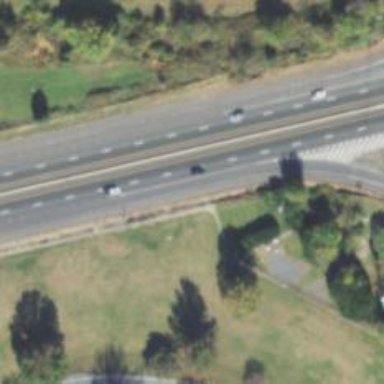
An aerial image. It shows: Motorway junction.